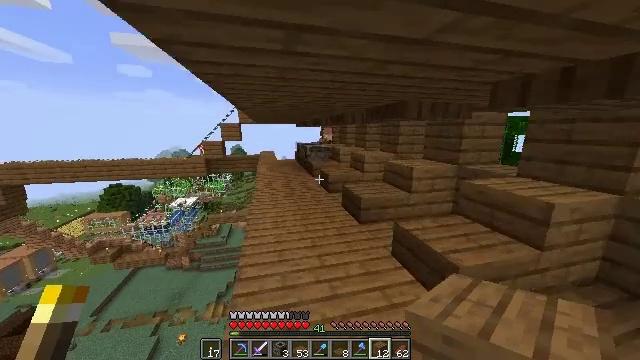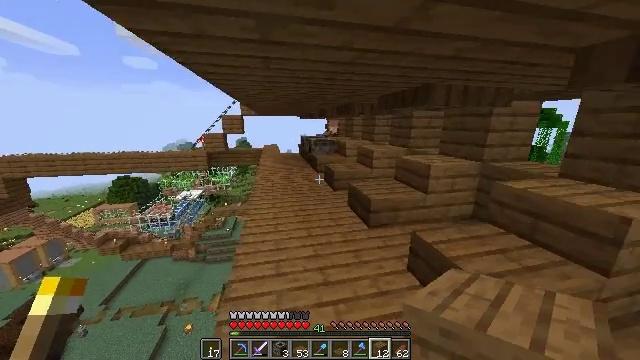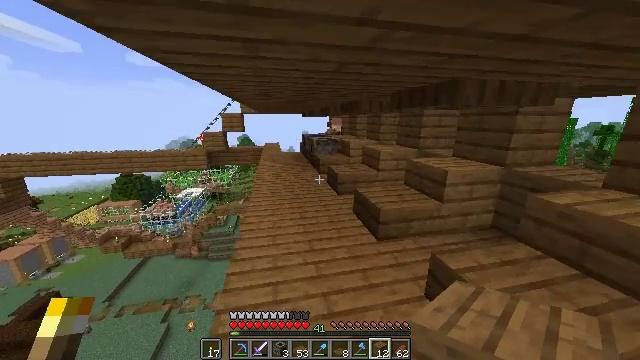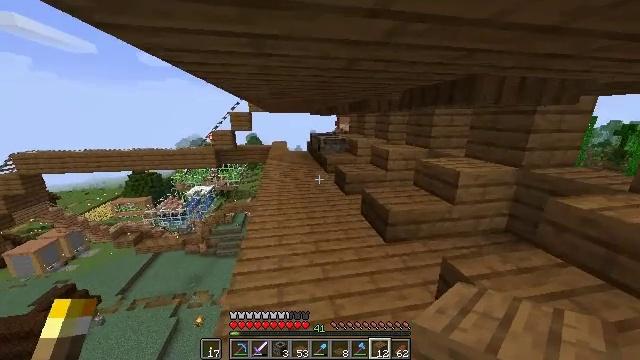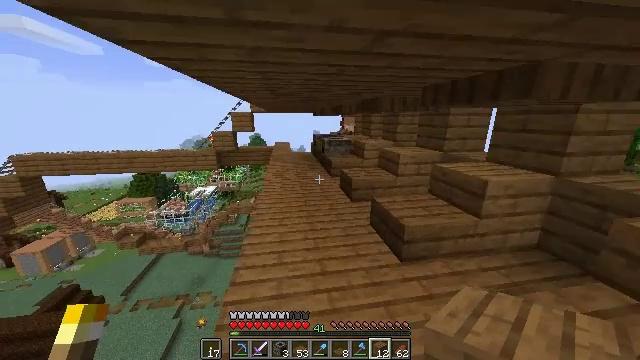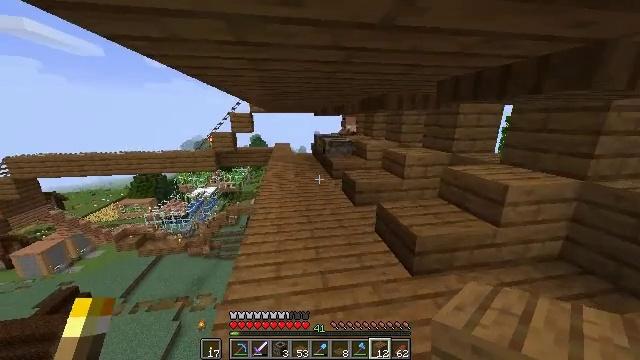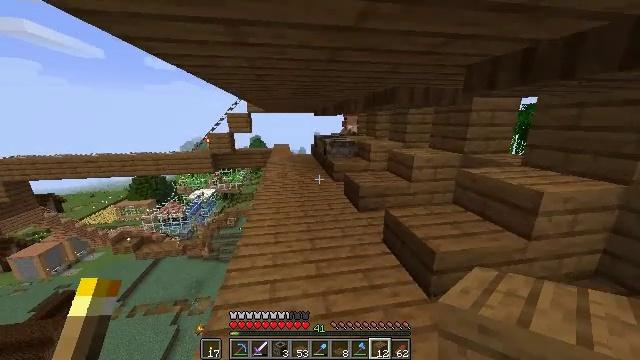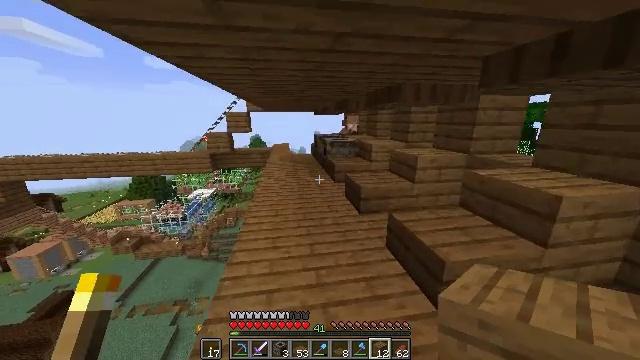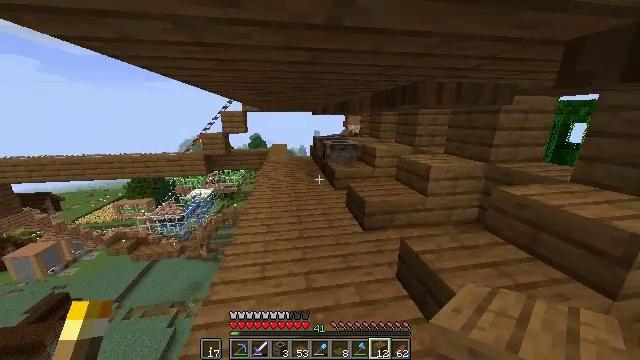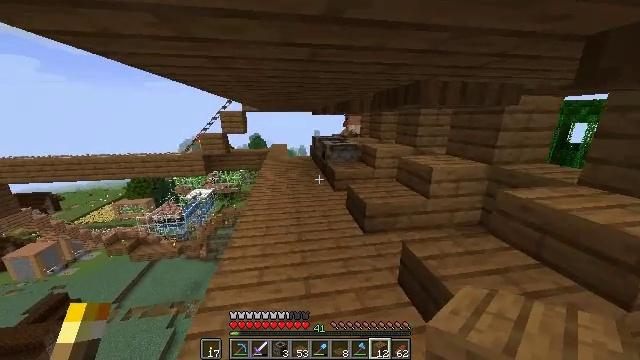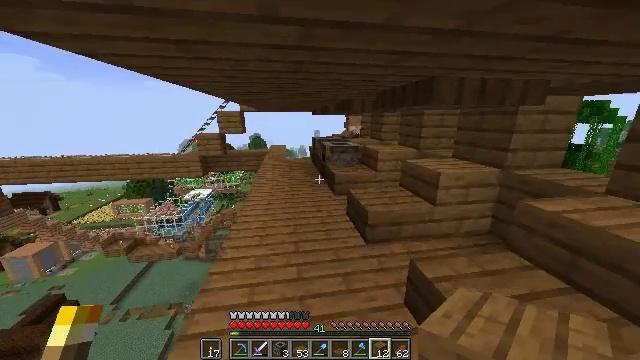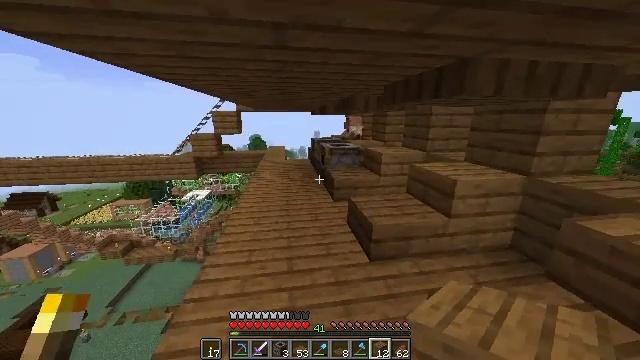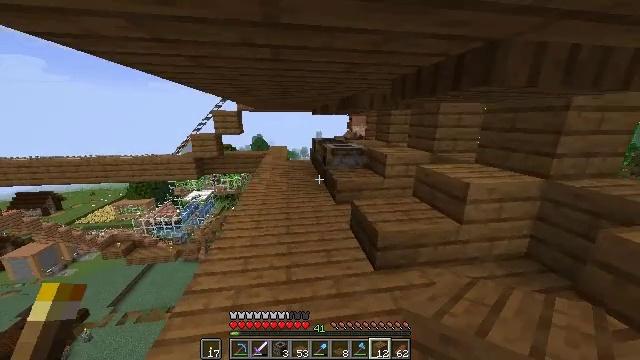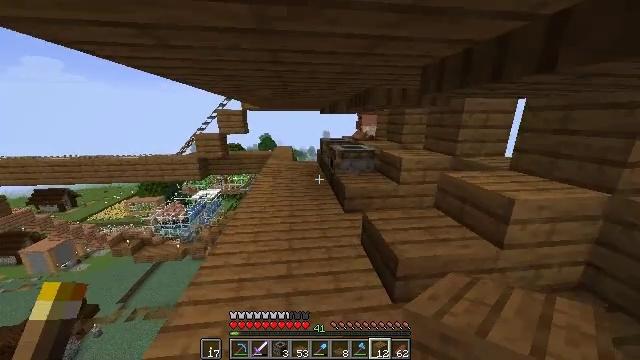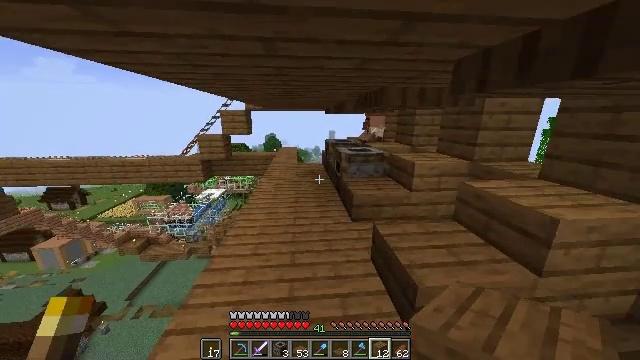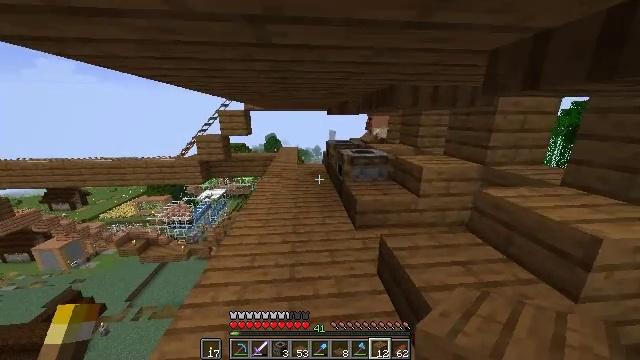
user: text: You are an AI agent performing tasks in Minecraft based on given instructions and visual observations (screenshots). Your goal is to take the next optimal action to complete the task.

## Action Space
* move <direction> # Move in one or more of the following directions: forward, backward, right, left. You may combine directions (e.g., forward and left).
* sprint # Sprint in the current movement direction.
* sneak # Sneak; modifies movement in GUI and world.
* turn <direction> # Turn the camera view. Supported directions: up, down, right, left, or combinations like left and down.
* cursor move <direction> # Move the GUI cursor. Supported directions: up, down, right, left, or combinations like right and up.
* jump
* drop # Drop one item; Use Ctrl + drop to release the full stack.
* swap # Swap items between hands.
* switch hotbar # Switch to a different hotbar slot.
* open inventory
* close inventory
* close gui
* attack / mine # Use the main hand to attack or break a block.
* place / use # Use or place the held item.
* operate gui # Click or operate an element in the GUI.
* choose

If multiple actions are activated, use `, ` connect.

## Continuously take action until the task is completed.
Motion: motion action
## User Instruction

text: Prepare rabbit stew on the crafting table.
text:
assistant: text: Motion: move forward, turn left and down
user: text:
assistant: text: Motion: move forward
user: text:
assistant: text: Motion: move forward, turn left
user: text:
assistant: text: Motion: move forward
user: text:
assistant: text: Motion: move forward
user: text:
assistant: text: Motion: move forward
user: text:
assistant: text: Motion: move forward, sprint
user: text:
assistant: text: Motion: move forward, sprint
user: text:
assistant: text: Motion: move forward, sprint
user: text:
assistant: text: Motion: move forward, sprint
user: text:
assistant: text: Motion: move forward
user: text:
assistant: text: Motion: move forward
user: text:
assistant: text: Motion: move forward, turn left
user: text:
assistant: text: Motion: move forward, turn left
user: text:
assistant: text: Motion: move forward
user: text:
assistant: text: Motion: move forward
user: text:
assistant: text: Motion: move forward
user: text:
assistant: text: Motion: move forward
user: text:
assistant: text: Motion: move forward
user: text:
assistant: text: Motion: move forward
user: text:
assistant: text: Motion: move forward, turn left
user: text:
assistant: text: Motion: move forward, turn left
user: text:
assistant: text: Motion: move forward, turn left
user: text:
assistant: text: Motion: move forward
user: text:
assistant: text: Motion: move forward
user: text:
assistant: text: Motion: move forward and move left
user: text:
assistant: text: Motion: move forward and move left
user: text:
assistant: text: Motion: move forward and move left
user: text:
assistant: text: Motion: move forward
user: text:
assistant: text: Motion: move forward